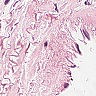
Metastatic tissue present: no